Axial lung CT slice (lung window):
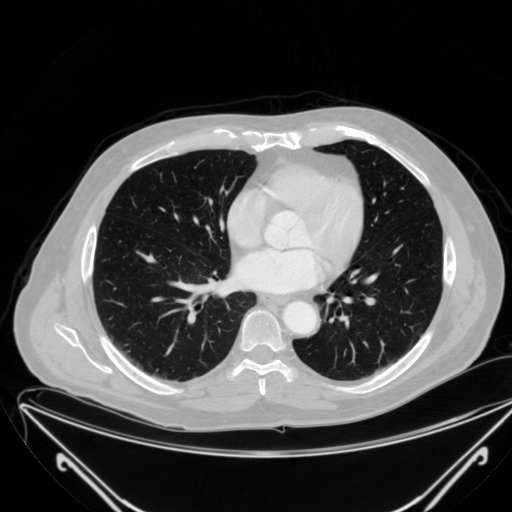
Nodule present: no